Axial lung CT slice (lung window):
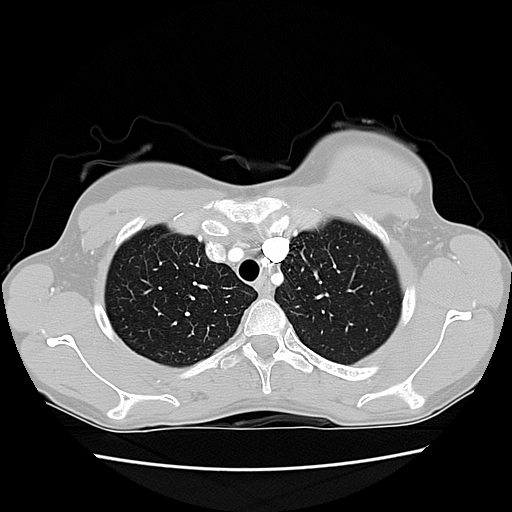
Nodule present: no